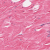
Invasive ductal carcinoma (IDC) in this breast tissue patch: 0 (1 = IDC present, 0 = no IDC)